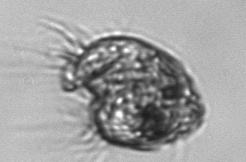
Label: Strombidium_morphotype1